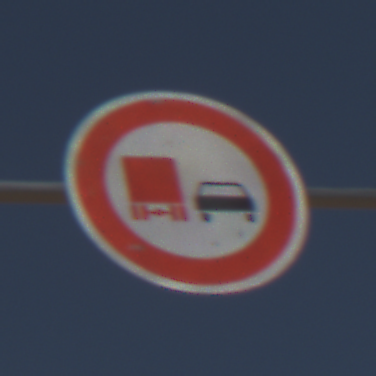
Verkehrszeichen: UeberholverbotKraftfahrzeuge
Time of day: Midday
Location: Outdoor (Nature)
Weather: Clear
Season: NotSpecified
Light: Natural